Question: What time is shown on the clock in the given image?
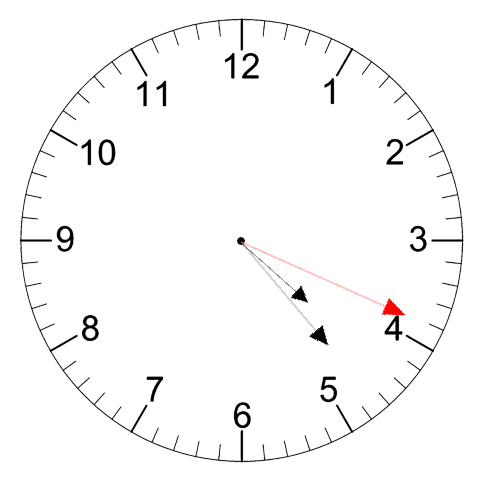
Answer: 04:23:19